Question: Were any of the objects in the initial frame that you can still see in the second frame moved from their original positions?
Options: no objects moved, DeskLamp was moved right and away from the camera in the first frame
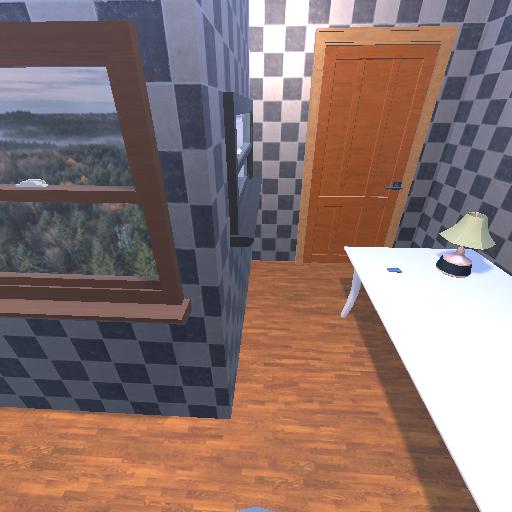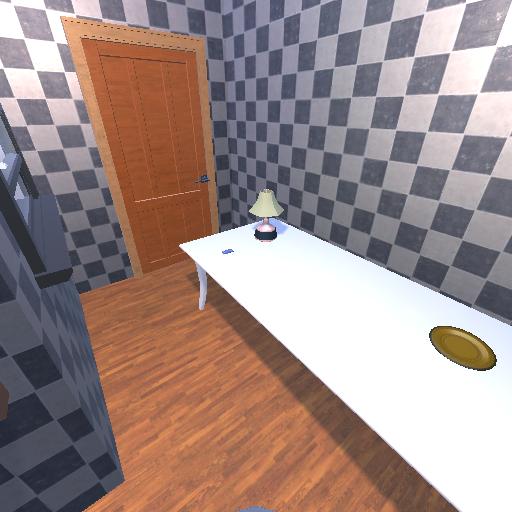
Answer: no objects moved